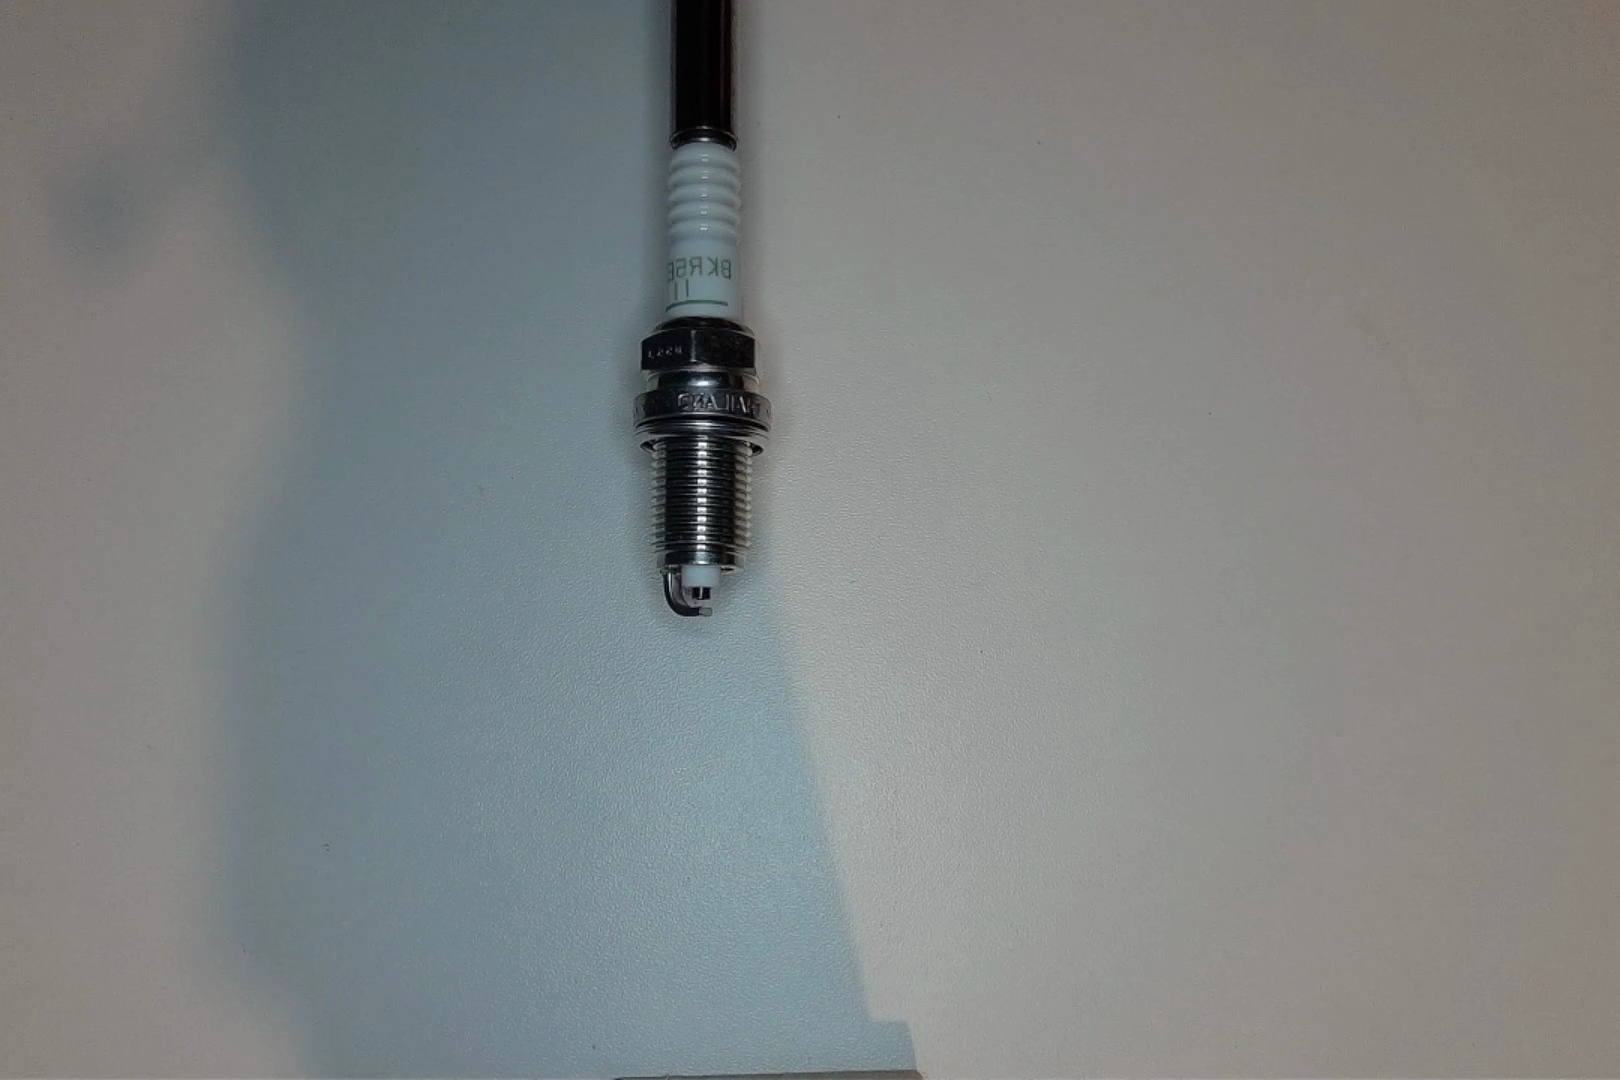
Label: no anomaly